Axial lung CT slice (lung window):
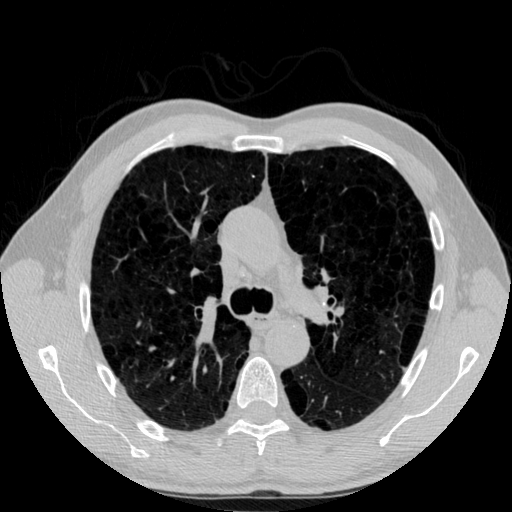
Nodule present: no